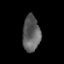
Tissue: skin
Cell type: Epithelial cells
Senescence score: 0.1993
Nuclear area (px): 619
Mean DAPI intensity: 93.548